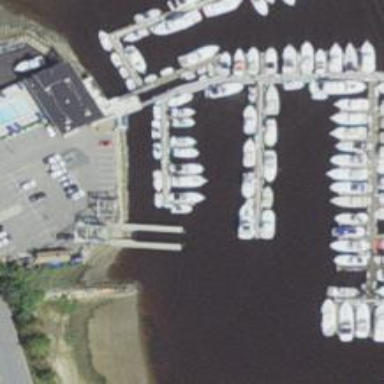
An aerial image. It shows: Pier with mooring facilities.